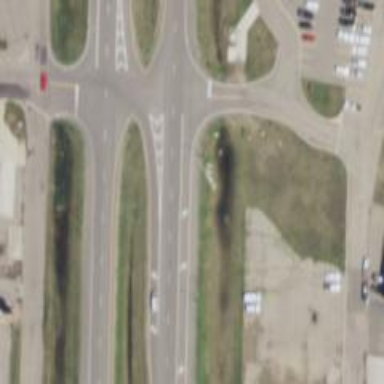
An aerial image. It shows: Trunk link highway.